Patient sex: M
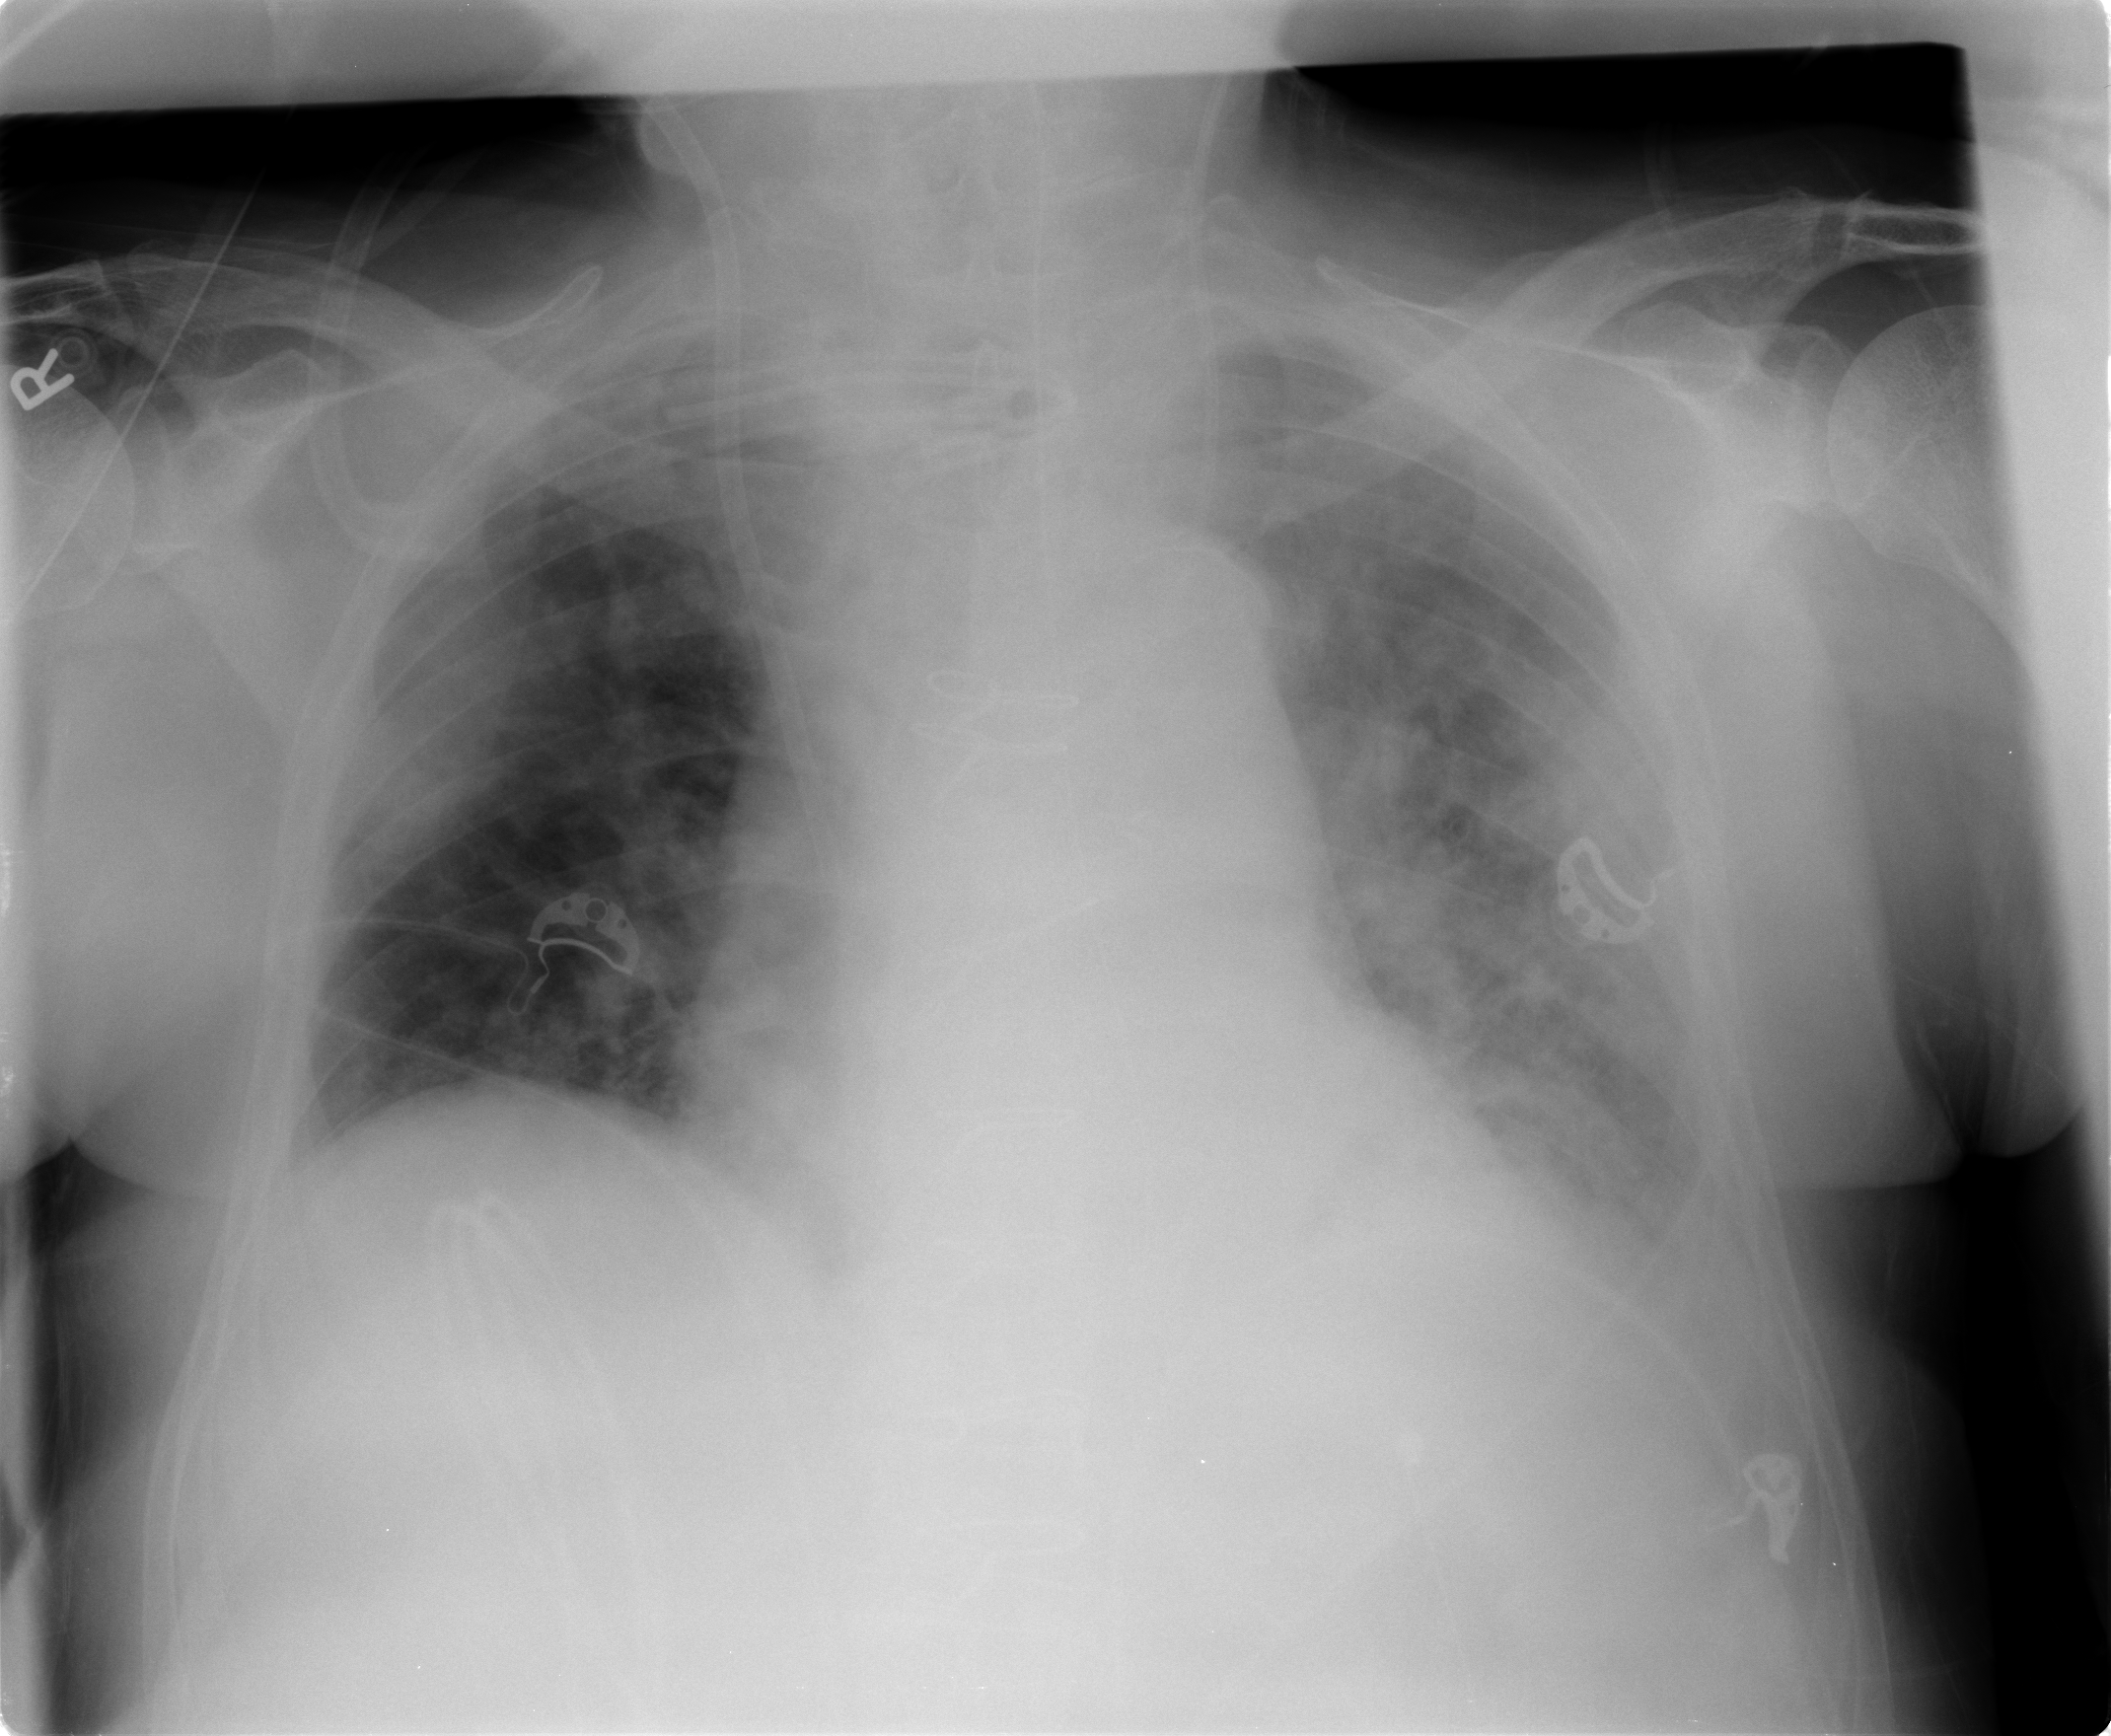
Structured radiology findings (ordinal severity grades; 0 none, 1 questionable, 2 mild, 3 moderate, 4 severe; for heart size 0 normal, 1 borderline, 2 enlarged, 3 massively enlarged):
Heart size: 2
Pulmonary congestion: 2
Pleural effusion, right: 0
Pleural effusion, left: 2
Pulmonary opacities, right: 2
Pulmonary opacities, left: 3
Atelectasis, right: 0
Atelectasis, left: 2